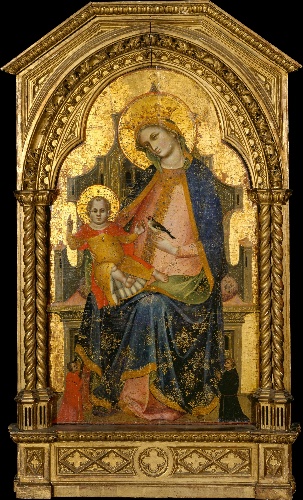
Title: Madonna and Child Enthroned with Two Donors
Artist: Lorenzo Veneziano
Artist bio: Italian, Venice, active 1356–72
Date: ca. 1360–65
Object type: Painting
Classification: Paintings
Medium: Tempera on wood, gold ground
Dimensions: 42 5/8 x 25 7/8 in. (108.3 x 65.7 cm)
Department: Robert Lehman Collection
Credit line: Robert Lehman Collection, 1975
Accession year: 1975
Repository: Metropolitan Museum of Art, New York, NY
Tags: Birds|Men|Madonna and Child